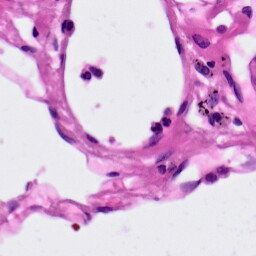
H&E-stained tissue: Lung